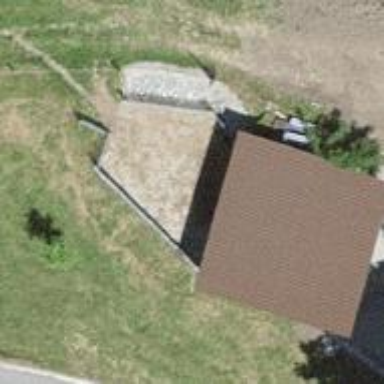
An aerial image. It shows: Barn.